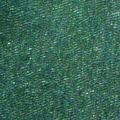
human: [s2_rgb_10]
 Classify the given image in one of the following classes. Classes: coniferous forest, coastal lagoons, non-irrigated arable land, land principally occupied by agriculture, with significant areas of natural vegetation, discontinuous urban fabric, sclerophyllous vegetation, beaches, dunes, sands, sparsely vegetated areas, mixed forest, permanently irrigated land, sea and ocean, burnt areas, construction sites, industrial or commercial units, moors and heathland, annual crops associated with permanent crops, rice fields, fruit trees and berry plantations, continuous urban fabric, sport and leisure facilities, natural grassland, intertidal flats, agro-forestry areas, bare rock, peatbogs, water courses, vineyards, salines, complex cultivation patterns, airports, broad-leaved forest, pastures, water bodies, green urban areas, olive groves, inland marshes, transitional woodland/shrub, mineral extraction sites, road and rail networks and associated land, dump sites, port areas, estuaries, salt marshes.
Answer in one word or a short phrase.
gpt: sea and ocean